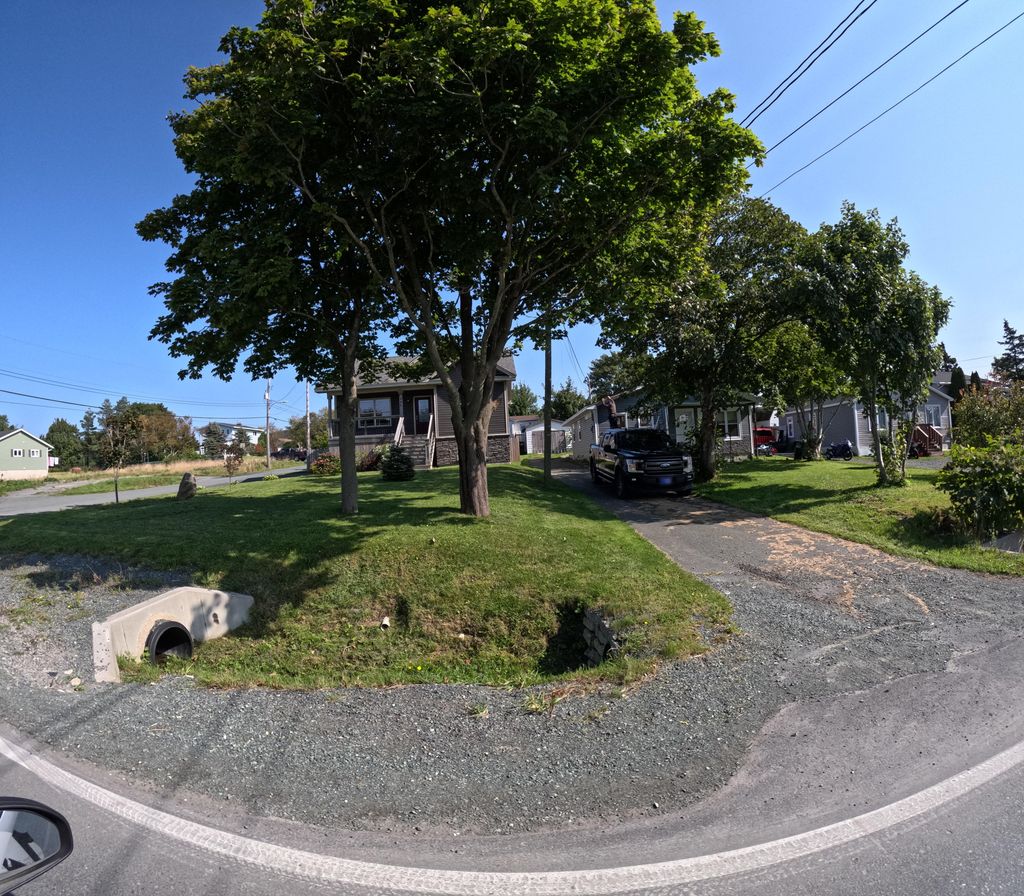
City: st_johns